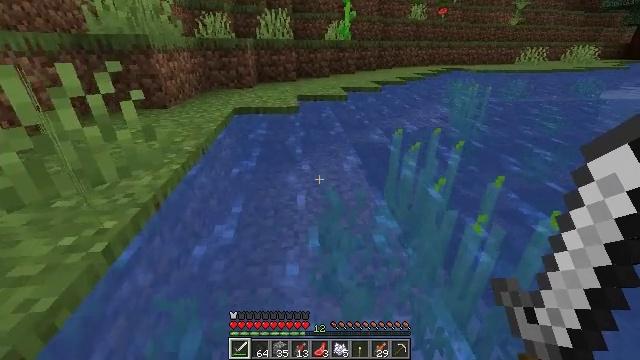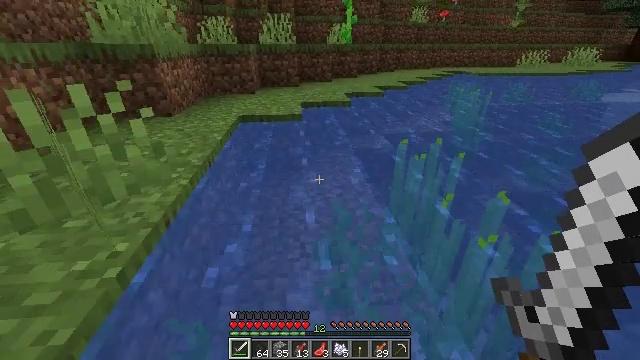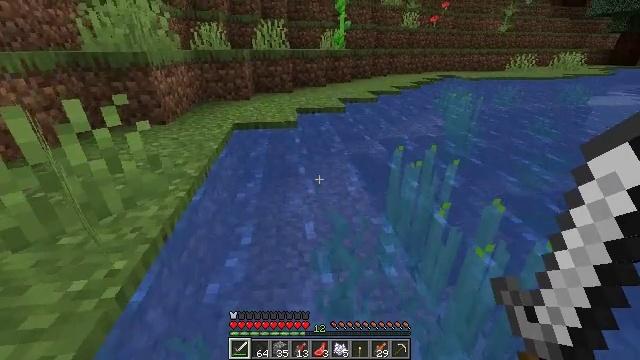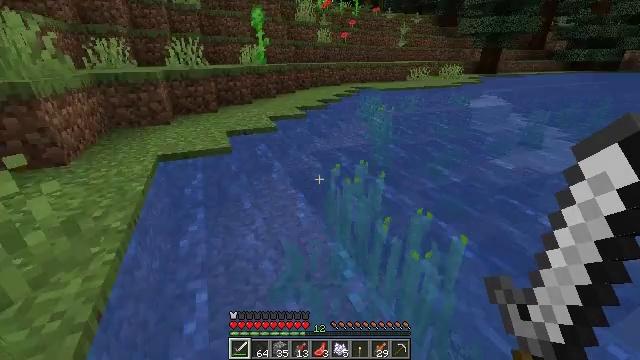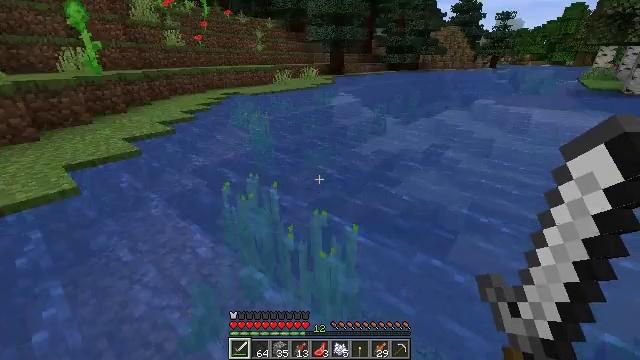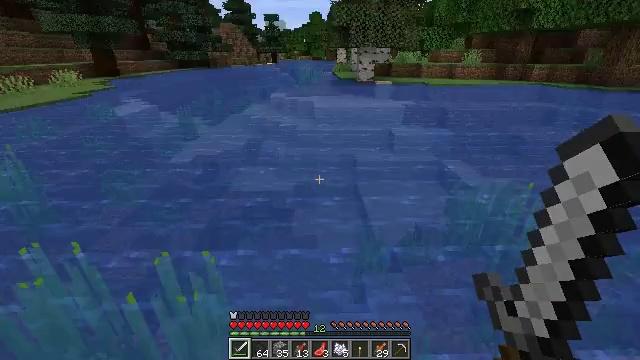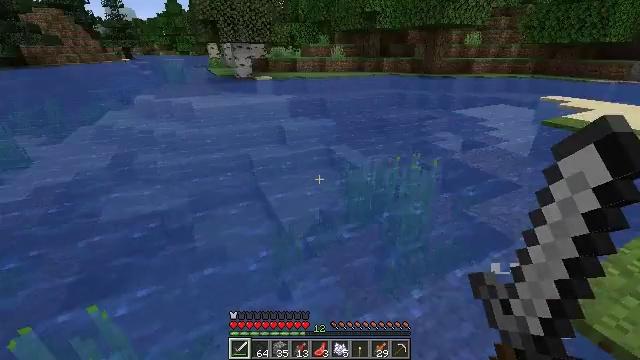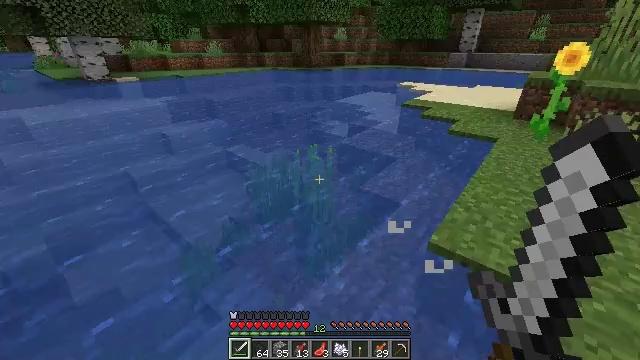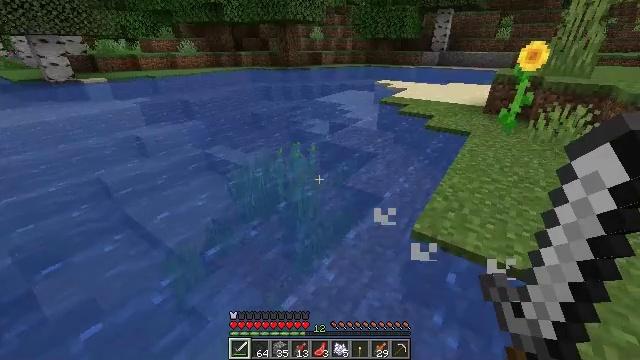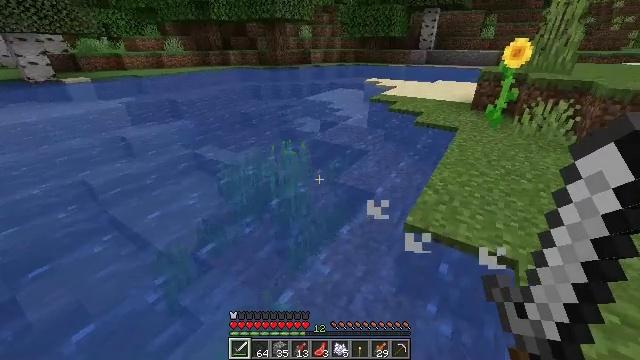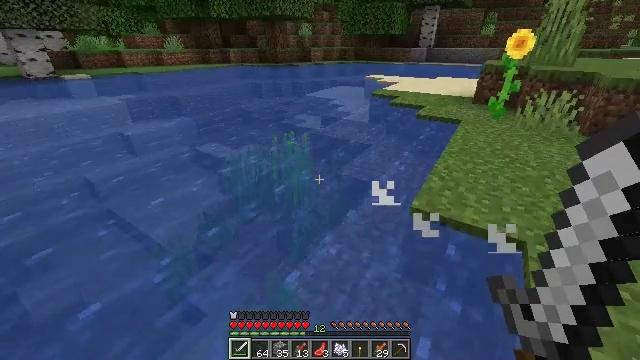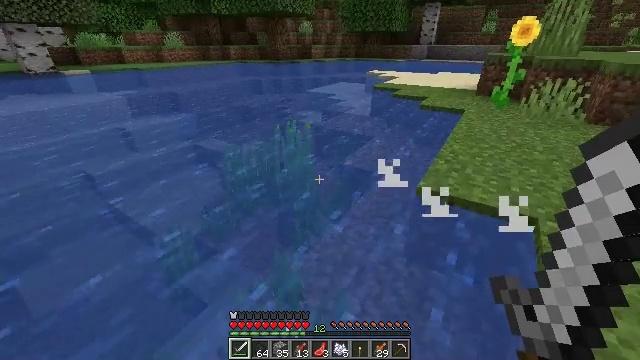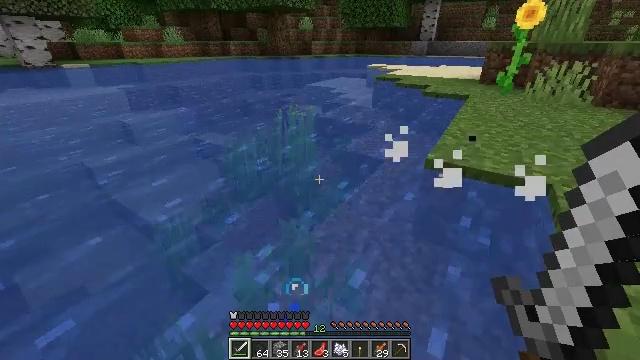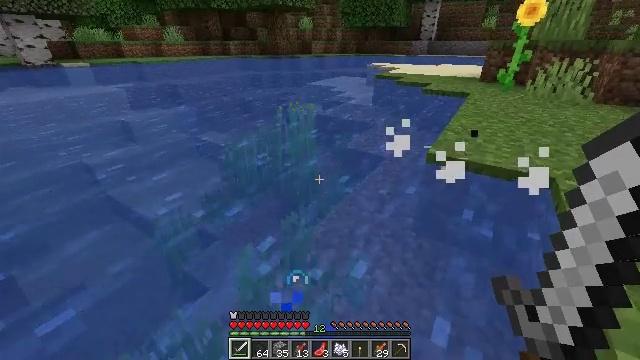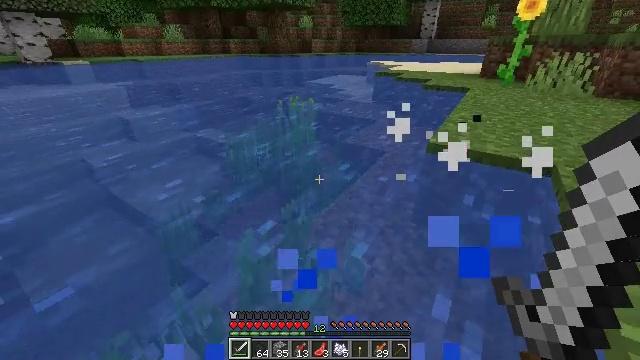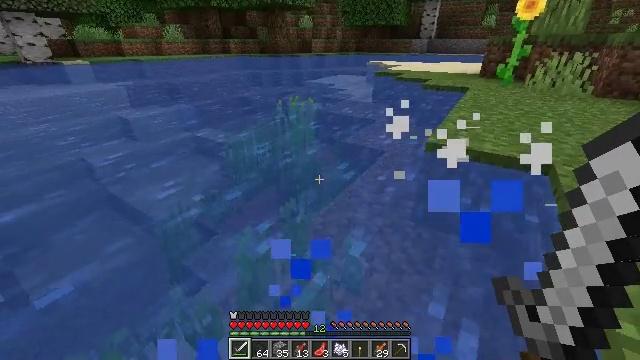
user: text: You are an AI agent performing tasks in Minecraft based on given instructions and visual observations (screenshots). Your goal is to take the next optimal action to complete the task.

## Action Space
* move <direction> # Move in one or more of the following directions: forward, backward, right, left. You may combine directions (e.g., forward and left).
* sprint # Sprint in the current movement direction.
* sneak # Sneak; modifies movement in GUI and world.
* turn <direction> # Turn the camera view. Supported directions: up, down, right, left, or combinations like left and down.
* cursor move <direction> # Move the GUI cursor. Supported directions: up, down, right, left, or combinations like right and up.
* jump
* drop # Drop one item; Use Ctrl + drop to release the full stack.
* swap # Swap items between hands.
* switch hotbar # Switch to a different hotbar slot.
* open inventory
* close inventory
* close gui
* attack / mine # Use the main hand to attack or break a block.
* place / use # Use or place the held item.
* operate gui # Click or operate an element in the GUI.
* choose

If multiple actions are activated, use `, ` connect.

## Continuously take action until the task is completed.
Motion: motion action
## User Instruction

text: Get cooked salmon by cooking raw salmon in the furnace.
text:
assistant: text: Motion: move left, jump
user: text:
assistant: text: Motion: move left, turn right, jump
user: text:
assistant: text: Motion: move left, turn right and up, jump
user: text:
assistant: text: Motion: move left, turn right, jump
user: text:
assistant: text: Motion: move left, turn right, jump
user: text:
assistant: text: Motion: move left, turn right and down, jump
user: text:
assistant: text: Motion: move left, turn right and down, jump
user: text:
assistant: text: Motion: move left, turn right, jump
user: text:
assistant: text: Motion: move left, turn right, jump
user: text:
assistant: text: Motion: move left, jump
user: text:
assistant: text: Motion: move left, jump
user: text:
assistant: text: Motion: move left, jump
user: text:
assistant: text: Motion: move right, jump
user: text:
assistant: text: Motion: move right, jump
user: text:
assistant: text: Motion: move right, jump
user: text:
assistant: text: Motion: move right, jump
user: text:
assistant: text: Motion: move right, jump
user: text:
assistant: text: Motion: move right, jump
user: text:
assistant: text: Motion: move right, jump
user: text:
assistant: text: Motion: move right, jump
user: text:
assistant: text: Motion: move right, jump
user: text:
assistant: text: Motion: move right, jump
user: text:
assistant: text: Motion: move right, jump
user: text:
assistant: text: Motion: move right, turn right, jump
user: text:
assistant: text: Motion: move right, turn right, jump
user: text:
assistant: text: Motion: move right, turn right, jump
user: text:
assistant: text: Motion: move right, turn right, jump
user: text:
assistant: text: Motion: move right, jump
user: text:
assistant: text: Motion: move right, turn right, jump
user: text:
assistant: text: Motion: turn right